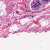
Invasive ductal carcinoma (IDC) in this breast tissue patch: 0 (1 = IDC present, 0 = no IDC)